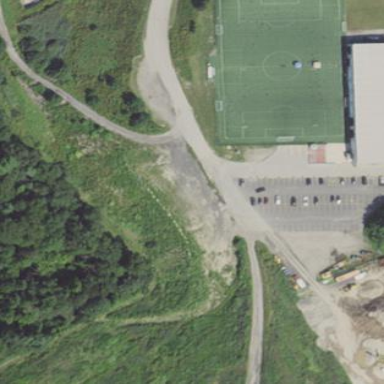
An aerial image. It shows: Soccer pitch for leisure land activities.